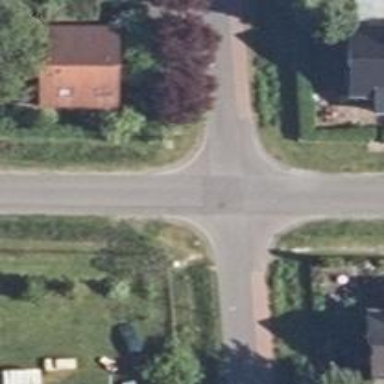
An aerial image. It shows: Residential road with asphalt surface and no sidewalks.